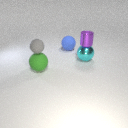
large green rubber sphere in front of large cyan metal sphere